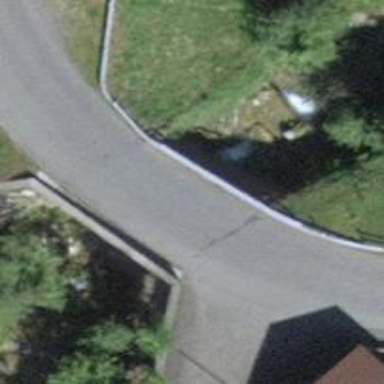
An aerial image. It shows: Tertiary road on bridge with asphalt surface.